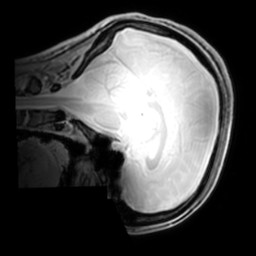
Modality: PDw
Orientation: sagittal
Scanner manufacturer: philips
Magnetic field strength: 7 T
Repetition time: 0.008 s
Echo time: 0.001974 s